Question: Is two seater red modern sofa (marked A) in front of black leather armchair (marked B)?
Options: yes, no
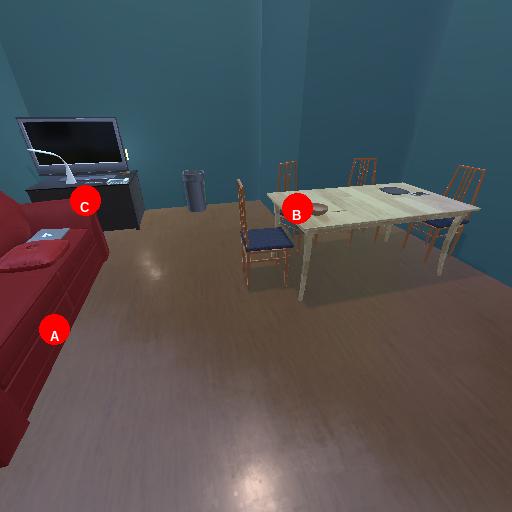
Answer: yes